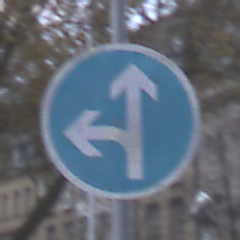
Verkehrszeichen: VorgeschriebeneFahrtrichtungGeradeausOderLinks
Umgebung: Outdoor, Urban
Tageszeit: SunriseSunset
Wetter: PartlyCloudy
Licht: Natural
Jahreszeit: NotSpecified
Kontrast: LowContrast